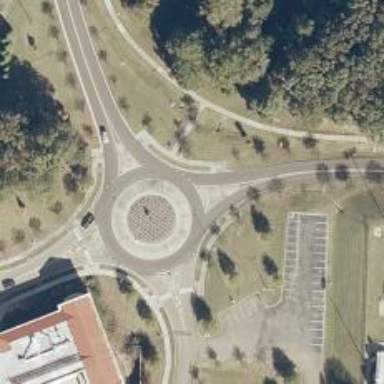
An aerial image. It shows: Residential road with roundabout.